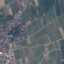
Land use / land cover: PermanentCrop